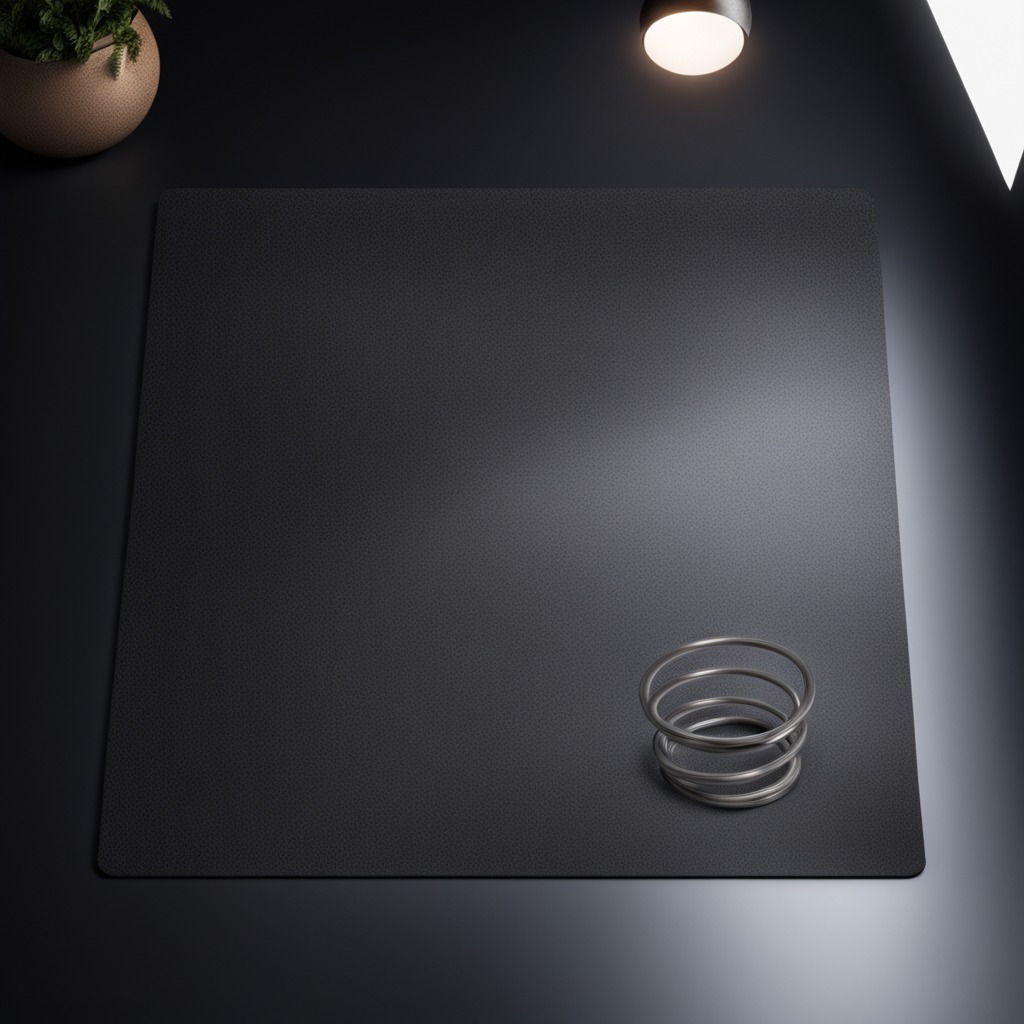
A coiled metal spring lies on the clean granite tabletop covered with a black rubber mat inside a workshop under bright overhead lighting crisp shadows high clarity worn but beneath the mat.